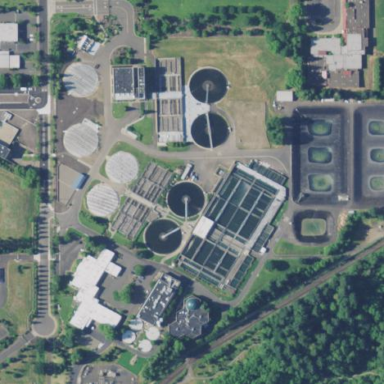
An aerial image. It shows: Industrial area with wastewater plant.